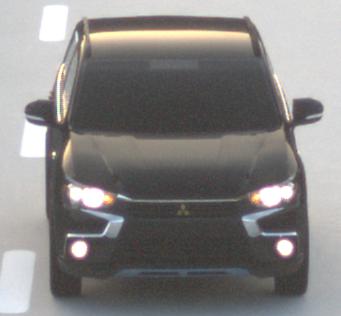
Make: Mitsubishi
Model: Outlander 2.0 Plug-In Hybrid
Detailed model: Outlander (III) Plug-In Hybrid
Model produced from: 2015/10
Model produced until: 2018/08
Doors: 5
Color: black
Road condition: dry road
Daytime: sunrise or sunset
Contrast: low contrast